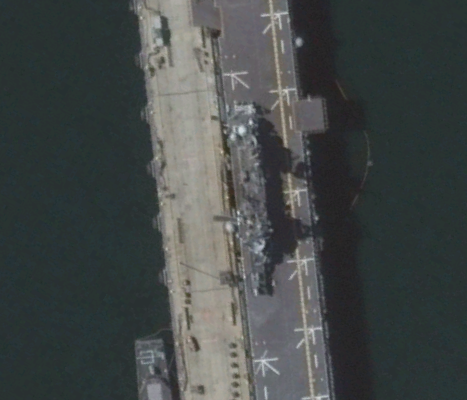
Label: Wasp-class_assault_ship